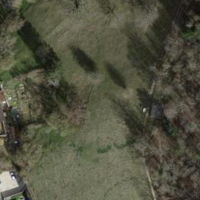
EUNIS habitat code: 23
Species observed at this site:
Hippocrepis emerus
Vicia sepium